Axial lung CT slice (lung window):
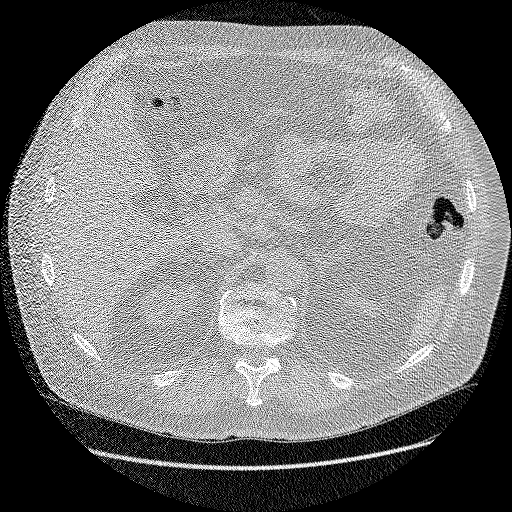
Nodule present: no